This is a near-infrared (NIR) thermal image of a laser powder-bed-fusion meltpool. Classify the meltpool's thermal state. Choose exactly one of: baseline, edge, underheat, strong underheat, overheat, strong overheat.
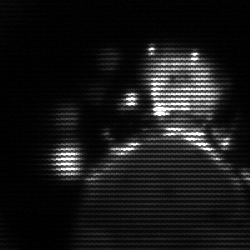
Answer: baseline